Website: home-depot
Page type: payment
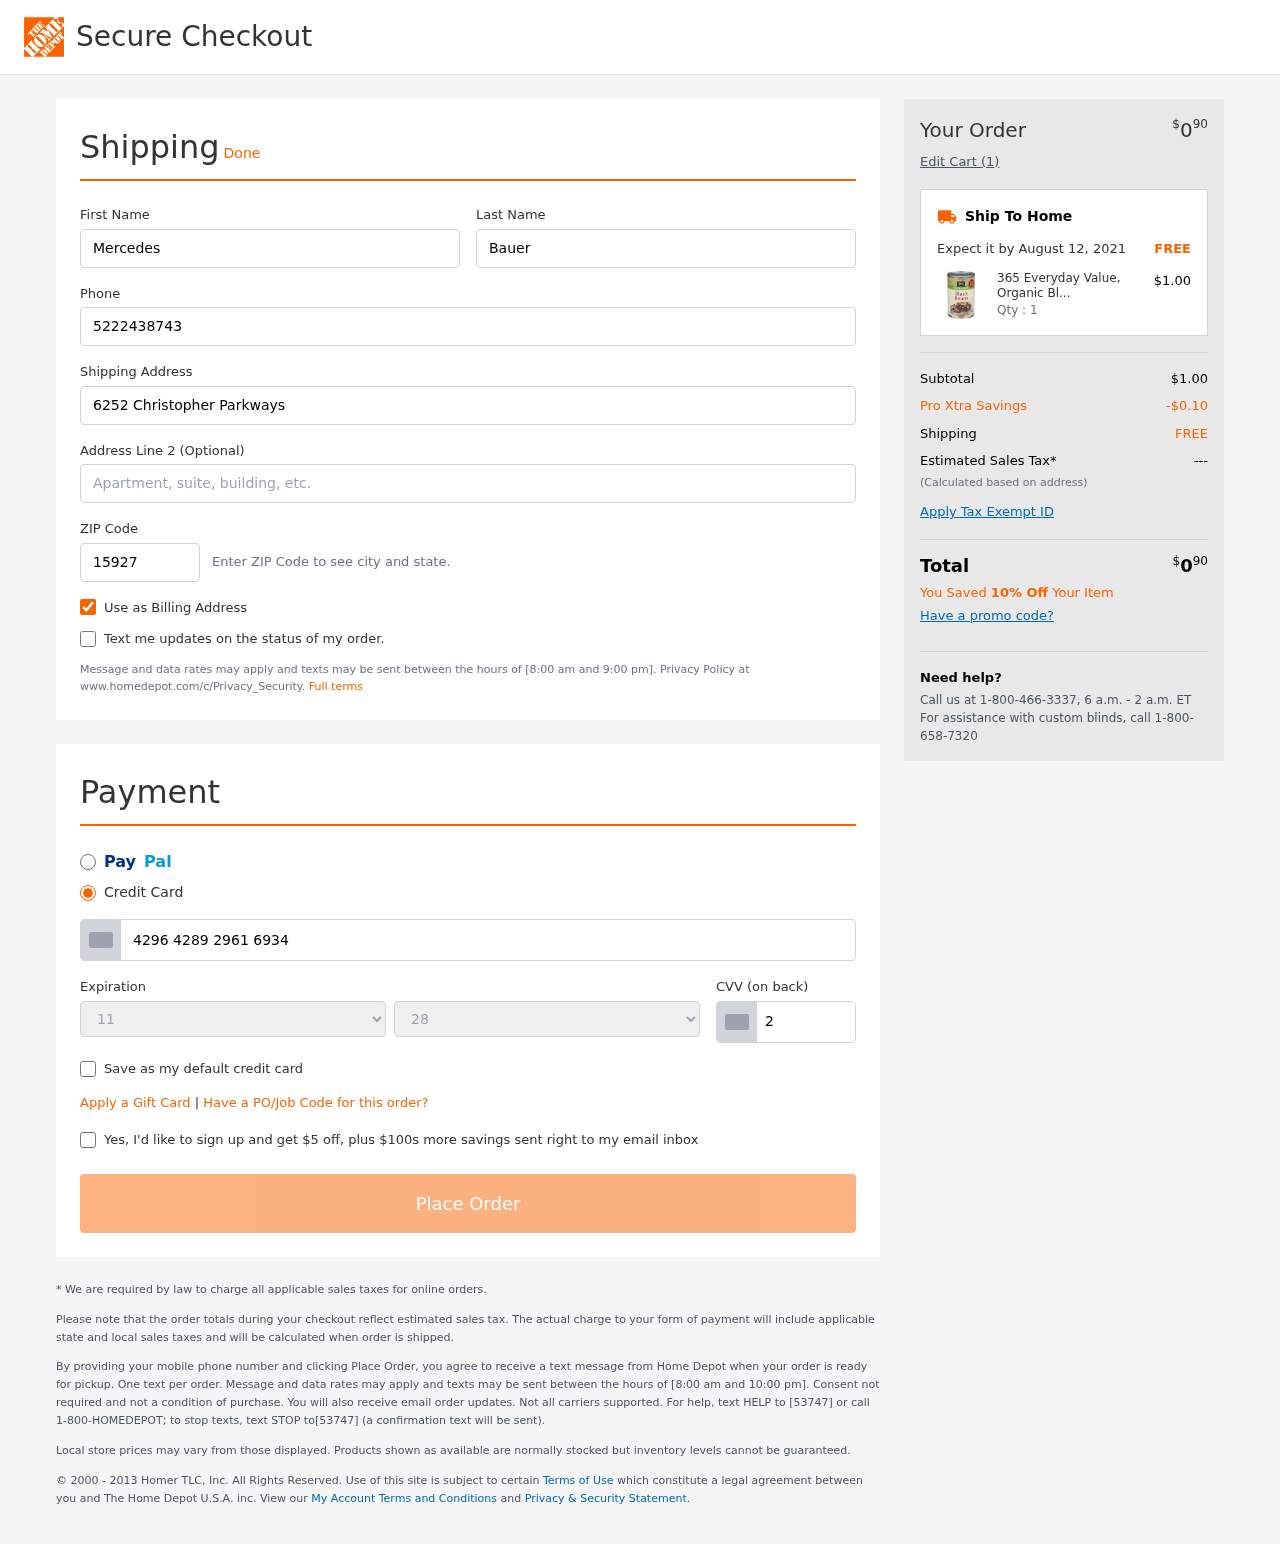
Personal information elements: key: PII_CARD_CVV
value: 289
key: PII_CARD_EXPIRY_MONTH
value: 11
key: PII_CARD_EXPIRY_YEAR
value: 28
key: PII_CARD_NUMBER
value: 4296 4289 2961 6934
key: PII_FIRSTNAME
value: Mercedes
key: PII_LASTNAME
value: Bauer
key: PII_PHONE
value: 5222438743
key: PII_POSTCODE
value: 15927
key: PII_STREET
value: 6252 Christopher Parkways
Product elements: key: PRODUCT1_NAME
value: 365 Everyday Value, Organic Black Beans, 15 oz
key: PRODUCT1_PRICE
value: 1
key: PRODUCT1_QUANTITY
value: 1
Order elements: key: ORDER_TOTAL
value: $090
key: ORDER_NUM_ITEMS
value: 1
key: ORDER_DELIVERY_DATE
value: August 12, 2021
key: ORDER_SUBTOTAL
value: $1.00
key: ORDER_DISCOUNT
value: -$0.10
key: ORDER_SHIPPING_COST
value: FREE